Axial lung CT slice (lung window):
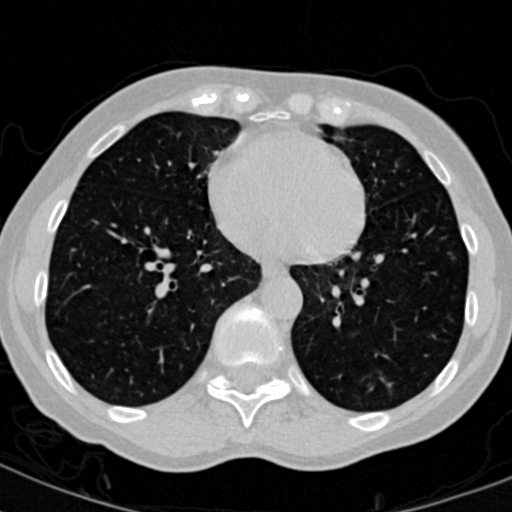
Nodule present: no